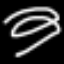
Label: squiggle